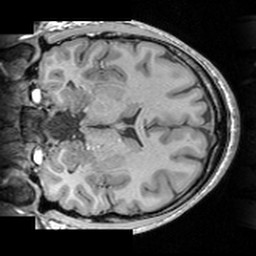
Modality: T1w
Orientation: coronal
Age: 22
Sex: male
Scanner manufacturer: siemens
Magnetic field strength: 3 T
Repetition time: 1.63 s
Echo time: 0.00311 s